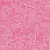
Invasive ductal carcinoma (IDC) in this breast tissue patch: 0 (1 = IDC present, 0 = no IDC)